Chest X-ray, PA view. Patient: 25 years old, sex M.
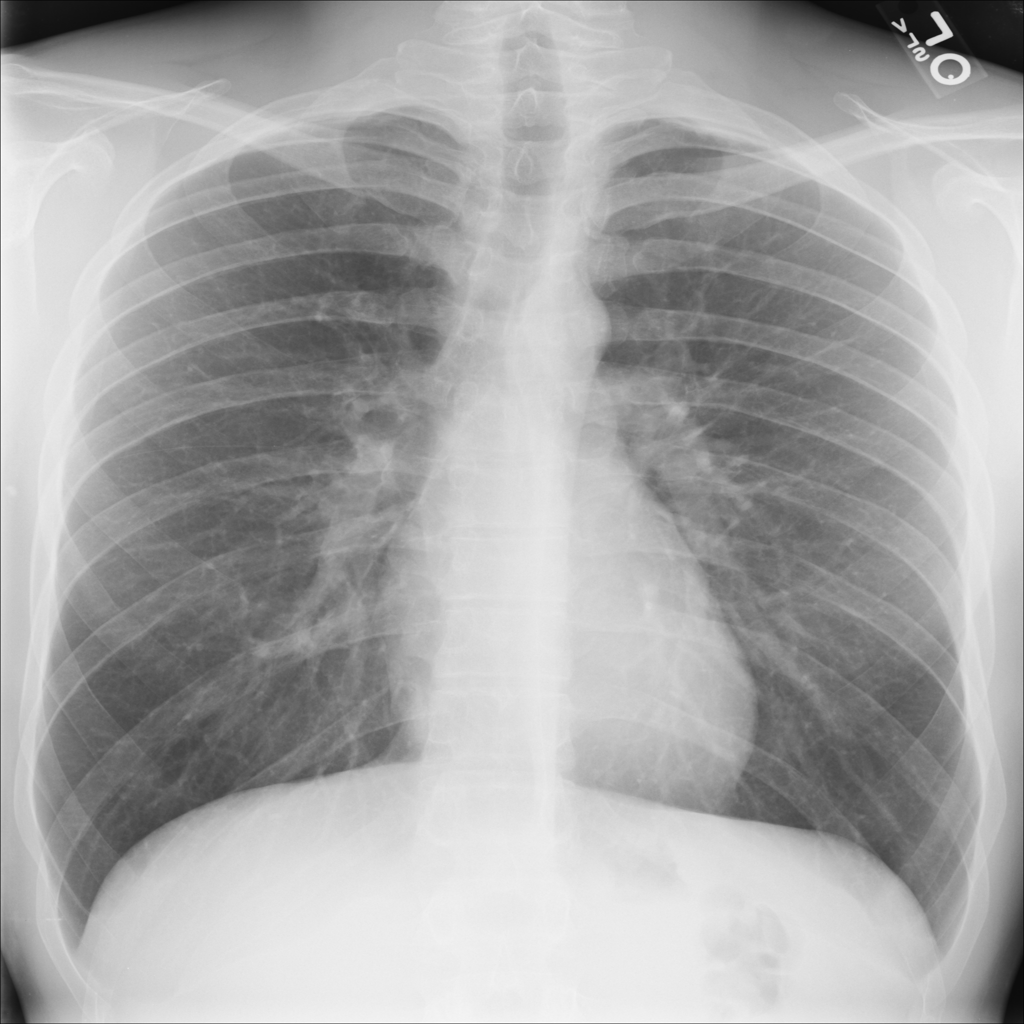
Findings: No Finding